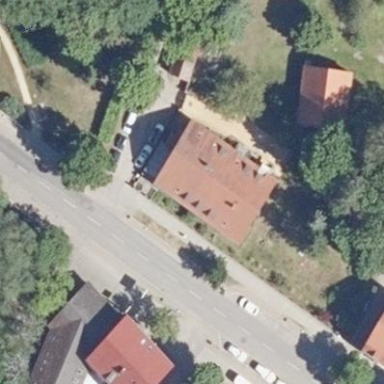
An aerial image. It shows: Building.